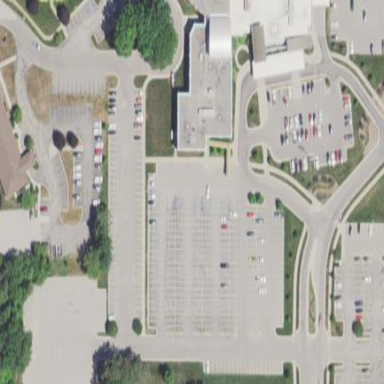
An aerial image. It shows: Parking area.